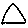
Label: triangle